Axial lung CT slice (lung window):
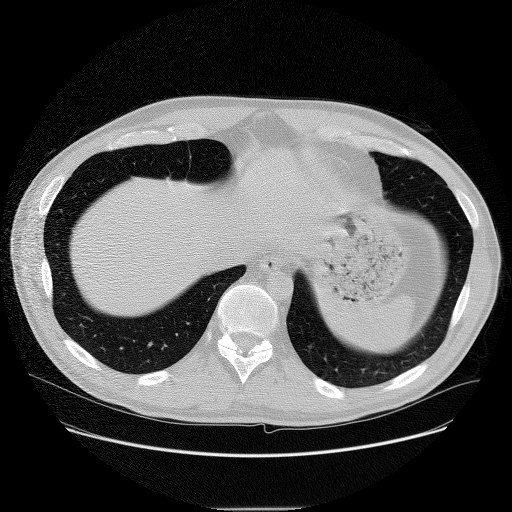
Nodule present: no